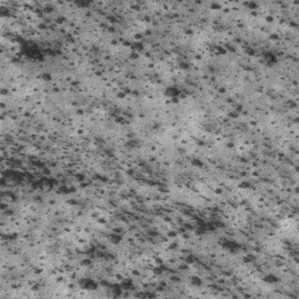
Label: frost